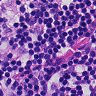
Metastatic tissue present: no